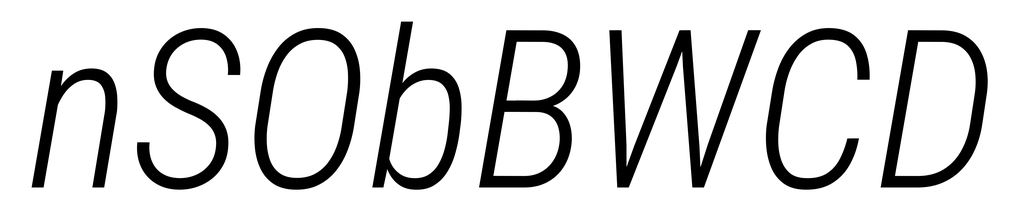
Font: Roboto-Italic_Condensed_Light_Italic